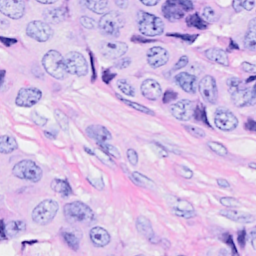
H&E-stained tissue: Breast